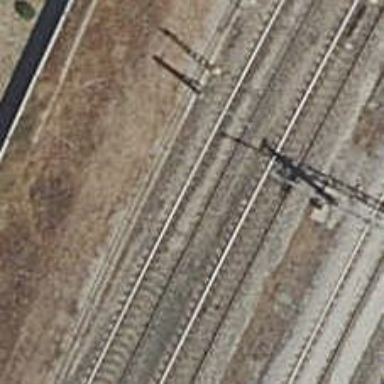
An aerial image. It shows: Railway track with contact line for electrification.